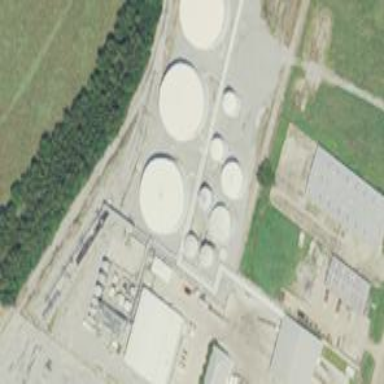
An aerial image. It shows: Industrial area featuring petroleum terminal. The works in this industrial zone involve handling petroleum products.